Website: apple
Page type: billing-address
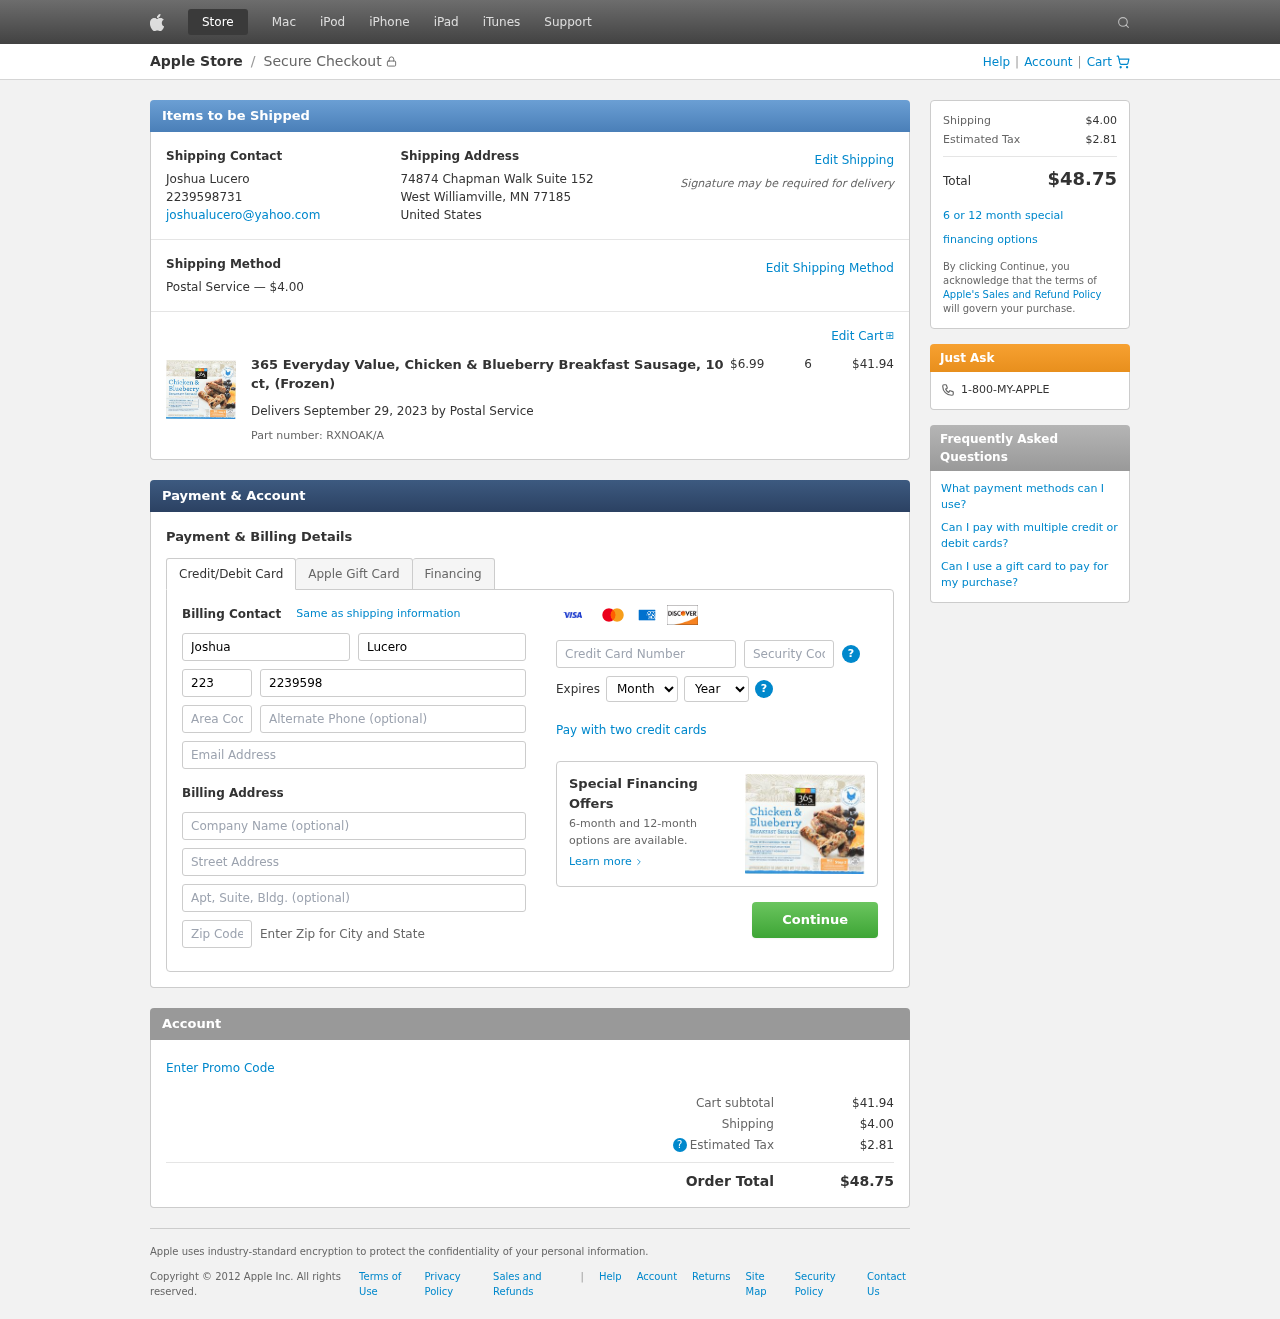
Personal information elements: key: PII_CARD_CVV
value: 133
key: PII_CARD_EXPIRY_MONTH
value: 10
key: PII_CARD_EXPIRY_YEAR
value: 29
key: PII_CARD_NUMBER
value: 2260 1383 4610 5009
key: PII_CITY_STATE_ZIP
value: West Williamville, MN 77185
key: PII_COMPANY
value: Cooper, Brown and Trevino
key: PII_COUNTRY
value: United States
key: PII_EMAIL
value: joshualucero@yahoo.com
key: PII_FIRSTNAME
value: Joshua
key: PII_FULLNAME
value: Joshua Lucero
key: PII_LASTNAME
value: Lucero
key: PII_PHONE
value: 2239598731
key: PII_PHONE_AREA
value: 223
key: PII_POSTCODE2
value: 59371
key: PII_STREET
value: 74874 Chapman Walk Suite 152
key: PII_STREET2
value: Apt. 471
Product elements: key: PRODUCT1_NAME
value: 365 Everyday Value, Chicken & Blueberry Breakfast Sausage, 10 ct, (Frozen)
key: PRODUCT1_PRICE
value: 6.99
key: PRODUCT1_QUANTITY
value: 6
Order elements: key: ORDER_SHIPPING_COST
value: $4.00
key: ORDER_SUBTOTAL
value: $41.94
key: ORDER_DELIVERY_DATE
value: September 29, 2023
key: ORDER_PART_NUMBER
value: RXNOAK/A
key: ORDER_TAX
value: $2.81
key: ORDER_TOTAL
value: $48.75